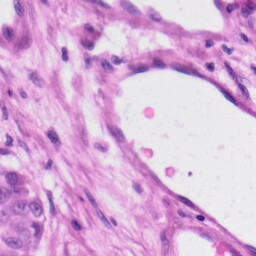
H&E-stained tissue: Skin